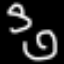
Label: squiggle